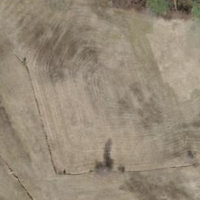
EUNIS habitat code: 24
Species observed at this site:
Campanula rotundifolia